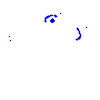
Particle: kaon